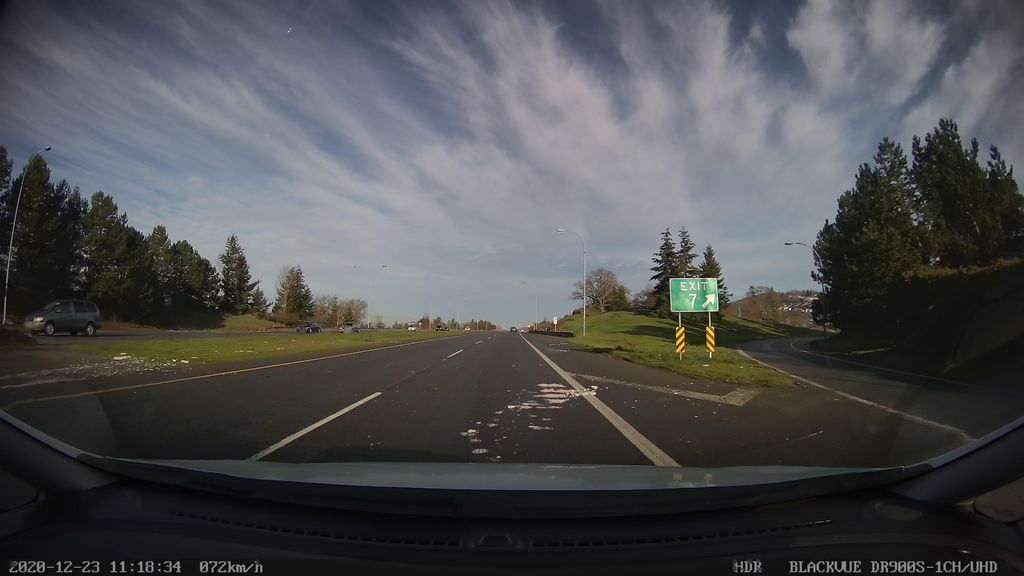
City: victoria